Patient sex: M
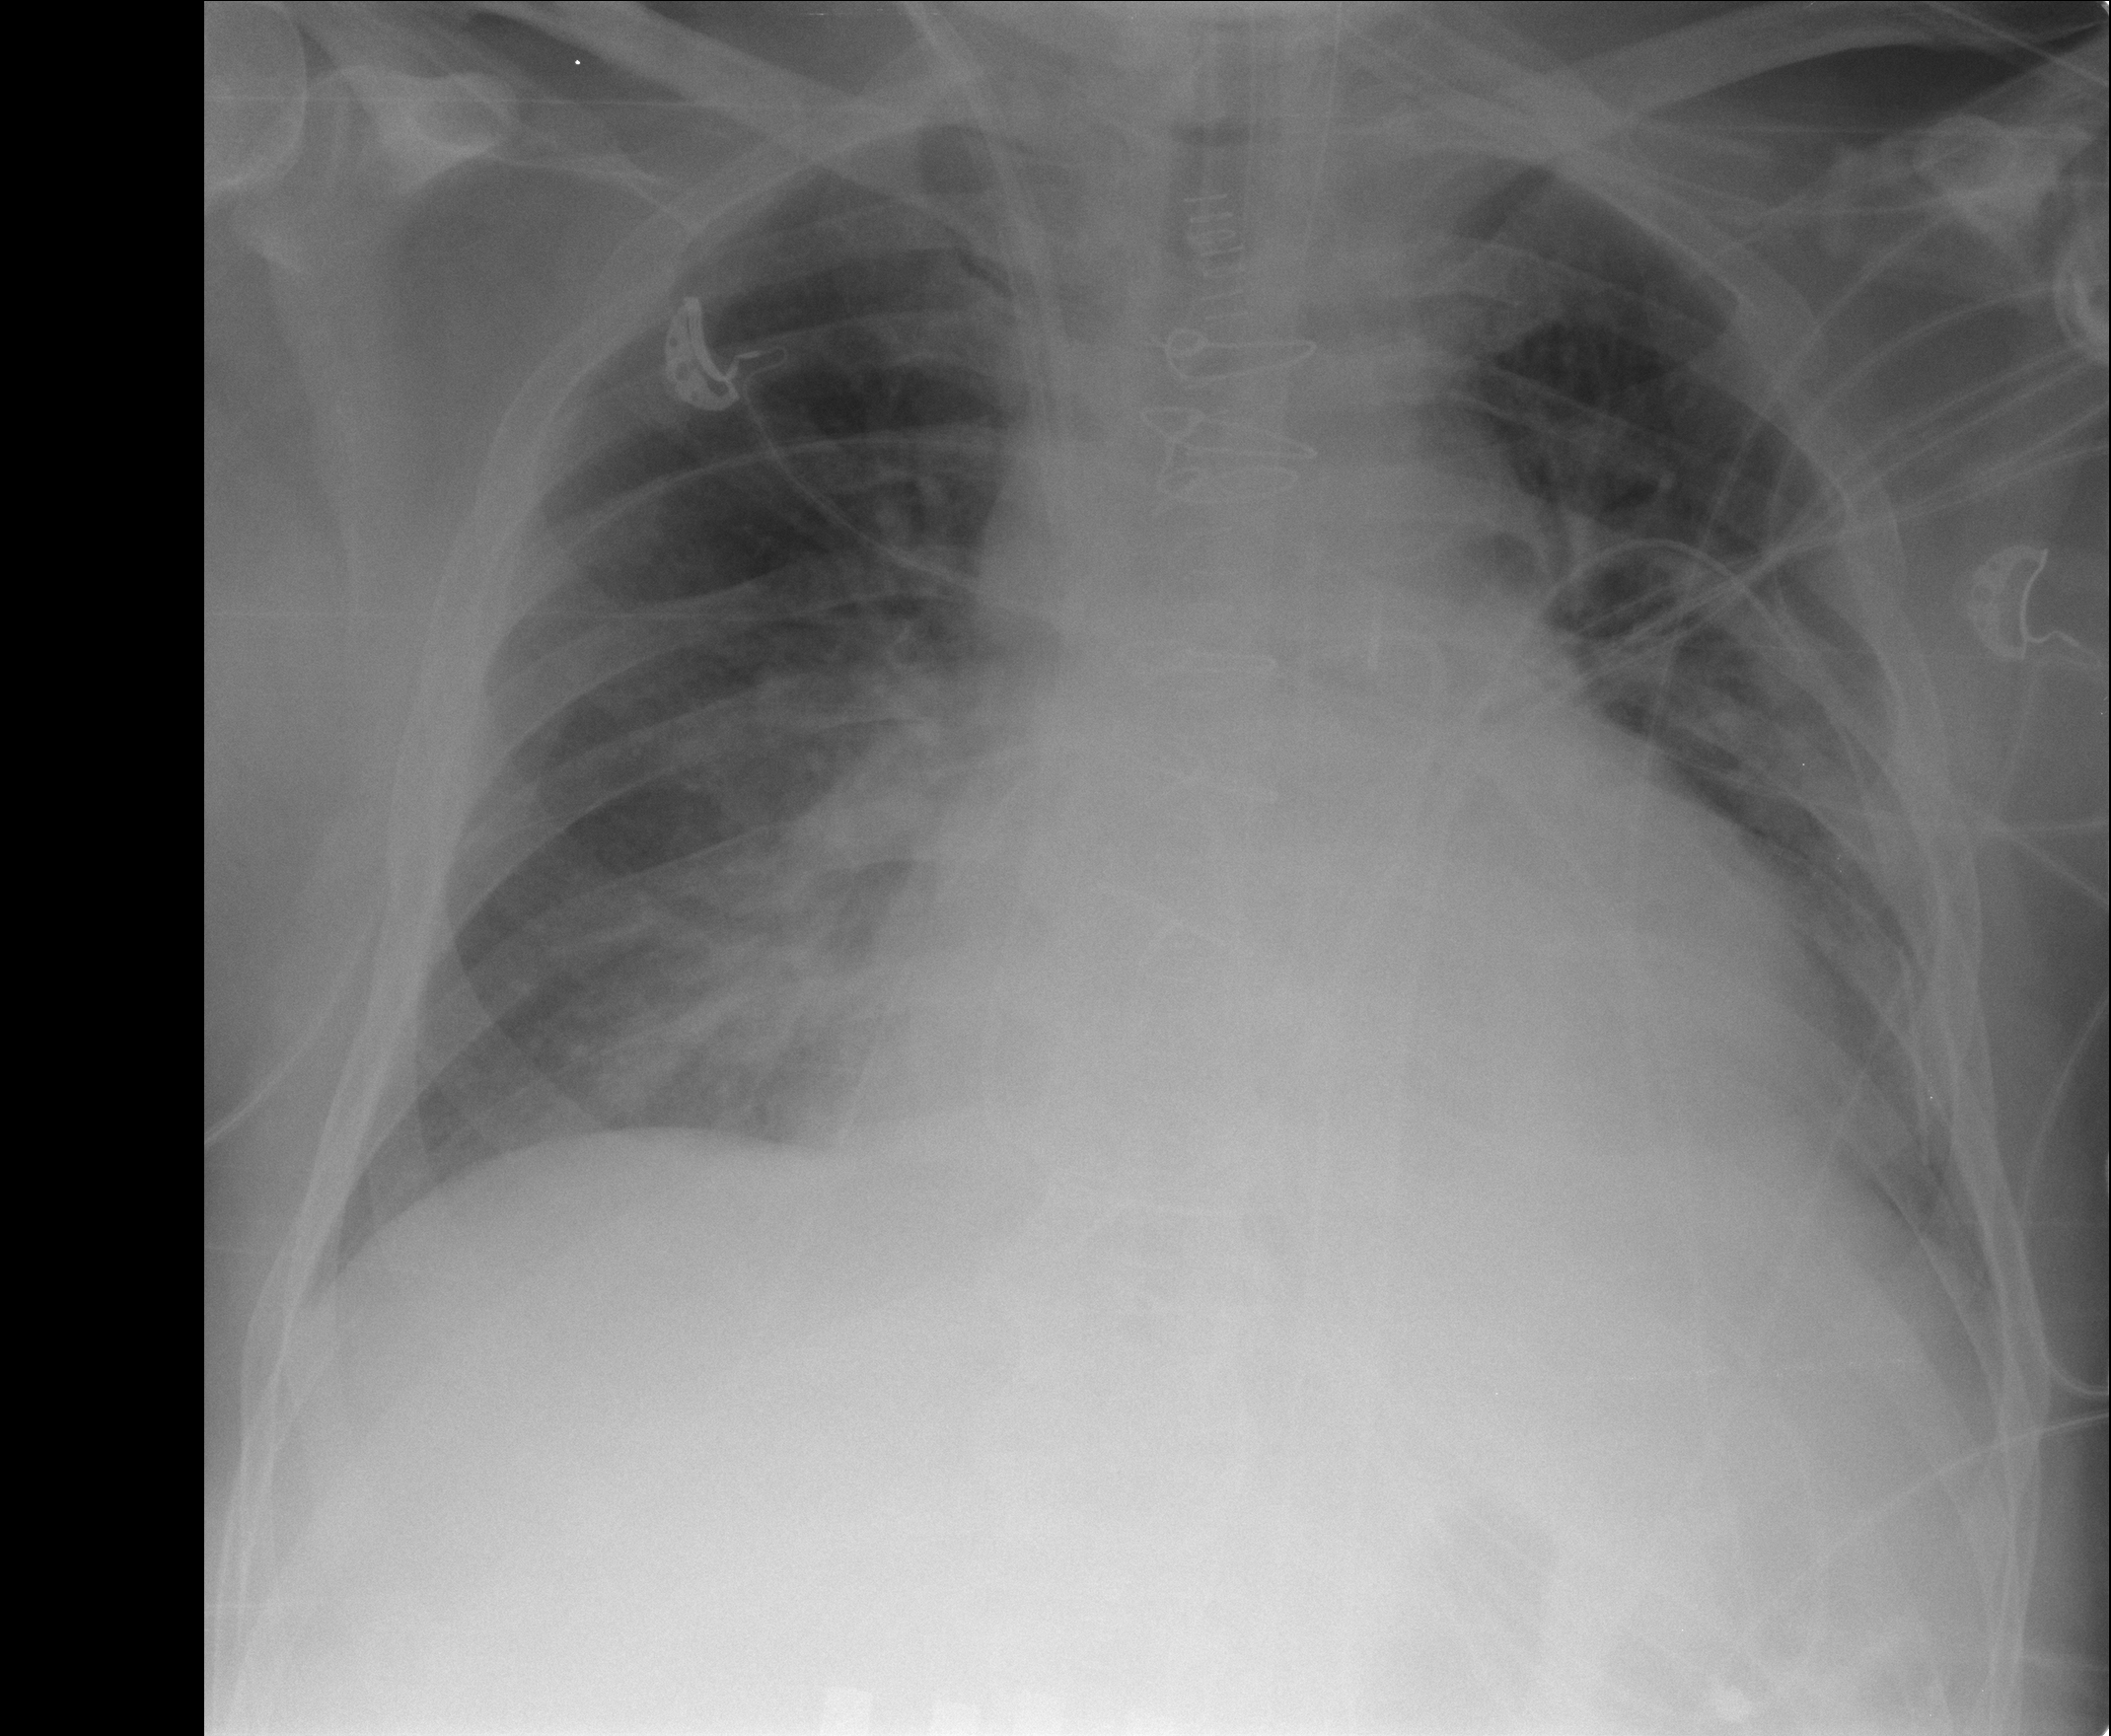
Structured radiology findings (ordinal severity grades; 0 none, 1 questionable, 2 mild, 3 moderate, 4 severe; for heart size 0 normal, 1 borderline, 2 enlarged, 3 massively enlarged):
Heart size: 2
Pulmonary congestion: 2
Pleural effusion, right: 2
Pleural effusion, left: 2
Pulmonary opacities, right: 2
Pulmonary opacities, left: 2
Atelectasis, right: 2
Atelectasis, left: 2